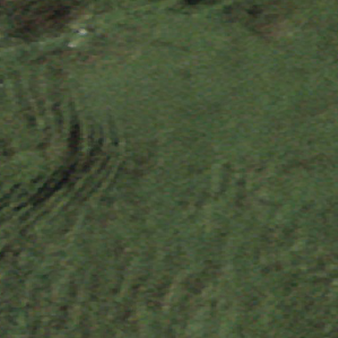
Label: other